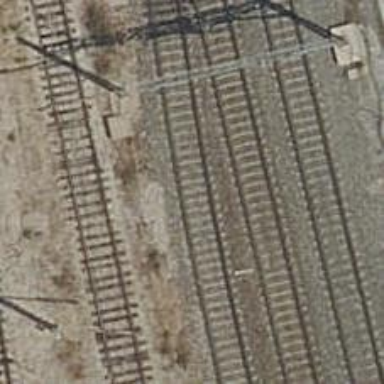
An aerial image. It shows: Electrified rail siding with contact line.